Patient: sex F, age 63
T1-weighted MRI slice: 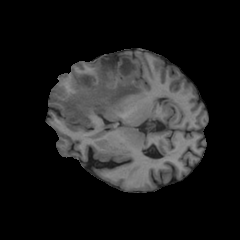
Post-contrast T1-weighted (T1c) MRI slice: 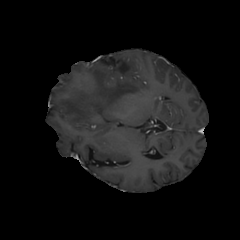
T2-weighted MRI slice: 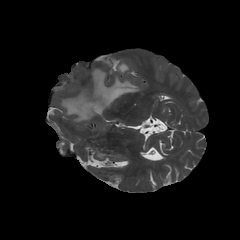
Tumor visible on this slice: yes
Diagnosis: Glioblastoma, IDH-wildtype
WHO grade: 4